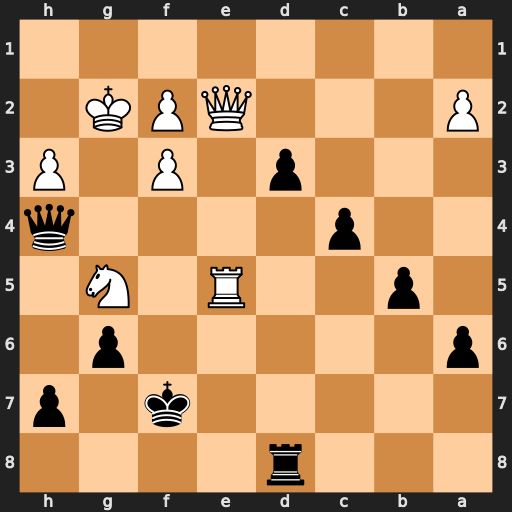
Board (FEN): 3r4/5k1p/p5p1/1p2R1N1/2p4q/3p1P1P/P3QPK1/8
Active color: b
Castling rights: -
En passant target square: -
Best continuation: Qxg5+ Rxg5 dxe2